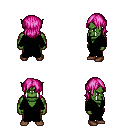
a pixel art fantasy rpg character, male body template, orc, green skin, black robe, magenta pants, pink long bangs hairstyle, brown shoes, four views (front, back, left, right), 2x2 character sprite sheet, small pixel art, hard edges, no anti-aliasing